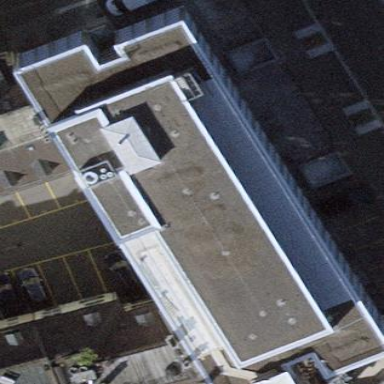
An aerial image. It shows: Commercial building.